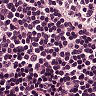
Metastatic tissue present: no